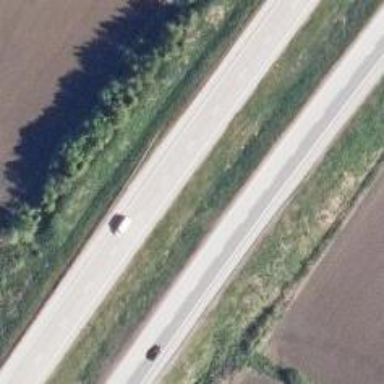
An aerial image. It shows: Asphalt motorway.